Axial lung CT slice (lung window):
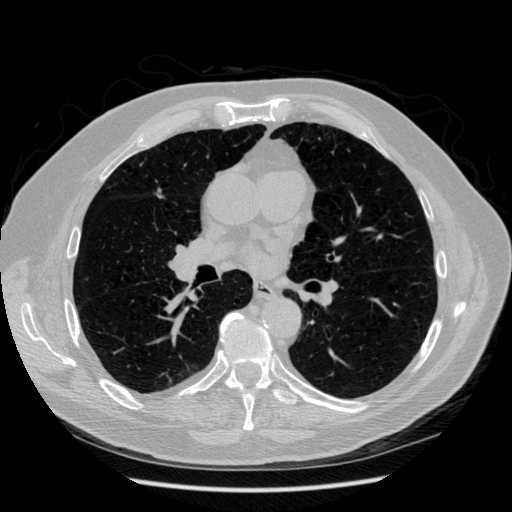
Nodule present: no